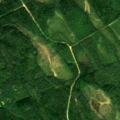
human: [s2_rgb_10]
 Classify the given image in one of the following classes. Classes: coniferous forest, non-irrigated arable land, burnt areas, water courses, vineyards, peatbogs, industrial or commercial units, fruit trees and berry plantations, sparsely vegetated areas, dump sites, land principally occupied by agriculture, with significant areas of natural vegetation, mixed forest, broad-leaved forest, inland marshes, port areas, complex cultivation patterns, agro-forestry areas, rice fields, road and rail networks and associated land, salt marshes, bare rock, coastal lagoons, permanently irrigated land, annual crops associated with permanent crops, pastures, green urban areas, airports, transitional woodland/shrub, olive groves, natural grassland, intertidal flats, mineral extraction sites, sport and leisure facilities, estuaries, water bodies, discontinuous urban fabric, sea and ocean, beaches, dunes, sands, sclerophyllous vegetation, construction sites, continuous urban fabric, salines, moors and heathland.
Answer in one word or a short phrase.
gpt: coniferous forest, mixed forest, transitional woodland/shrub